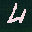
Label: 4